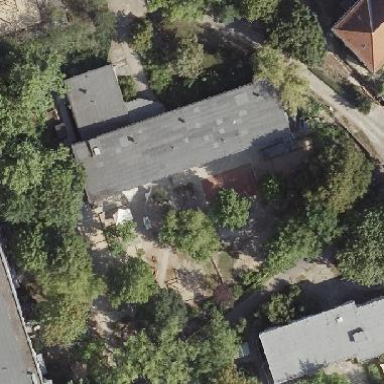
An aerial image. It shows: Kindergarten.